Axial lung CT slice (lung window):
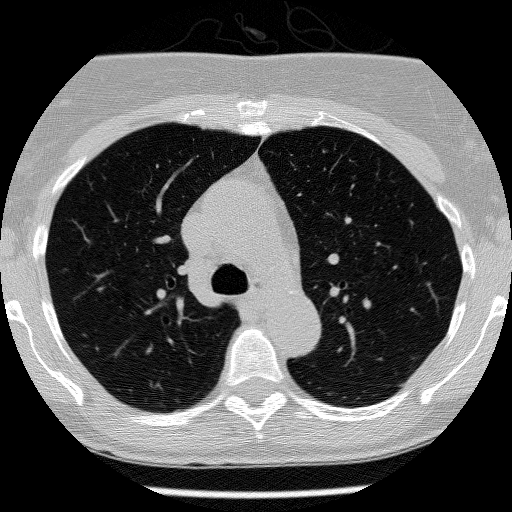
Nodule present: no